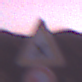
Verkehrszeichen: KreuzungOderEinmuendung
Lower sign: UeberholverbotKraftfahrzeuge
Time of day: Dawn
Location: Outdoor (Nature)
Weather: PartlyCloudy
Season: NotSpecified
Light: Natural